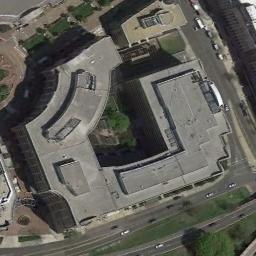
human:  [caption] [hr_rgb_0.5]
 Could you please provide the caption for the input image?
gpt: In a business district there are several tall buildings of different shapes and several roads with many cars and many trees .

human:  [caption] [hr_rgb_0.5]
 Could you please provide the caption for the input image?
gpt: Buildings vary in size and height .

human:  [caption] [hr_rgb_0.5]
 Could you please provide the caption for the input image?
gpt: The commercial area is near the road with many cars .

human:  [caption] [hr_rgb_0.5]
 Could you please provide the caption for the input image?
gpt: A building with gray roofs at the corner on a commercial area .

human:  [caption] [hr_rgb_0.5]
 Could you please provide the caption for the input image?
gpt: A commercial area with a gray building is surrounded by some roads .